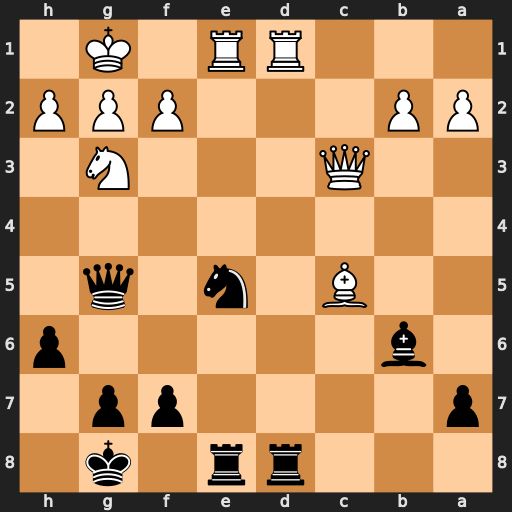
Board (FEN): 3rr1k1/p4pp1/1b5p/2B1n1q1/8/2Q3N1/PP3PPP/3RR1K1
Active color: b
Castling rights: -
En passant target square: -
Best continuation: Rxd1 Rxd1 Bxc5